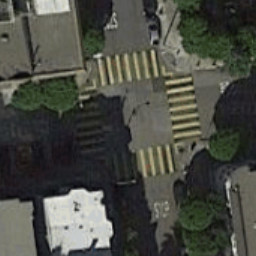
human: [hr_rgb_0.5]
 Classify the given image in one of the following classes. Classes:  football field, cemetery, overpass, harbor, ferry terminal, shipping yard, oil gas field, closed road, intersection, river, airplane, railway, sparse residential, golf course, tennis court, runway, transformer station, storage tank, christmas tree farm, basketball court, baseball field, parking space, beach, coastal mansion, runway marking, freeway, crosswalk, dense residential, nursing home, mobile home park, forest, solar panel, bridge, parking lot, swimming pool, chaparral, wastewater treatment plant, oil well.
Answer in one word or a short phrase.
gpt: crosswalk